Interaction volume radius: 5 \u00c5
Interaction volume height: 15 \u00c5
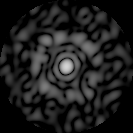
Disorder parameter: 0.84